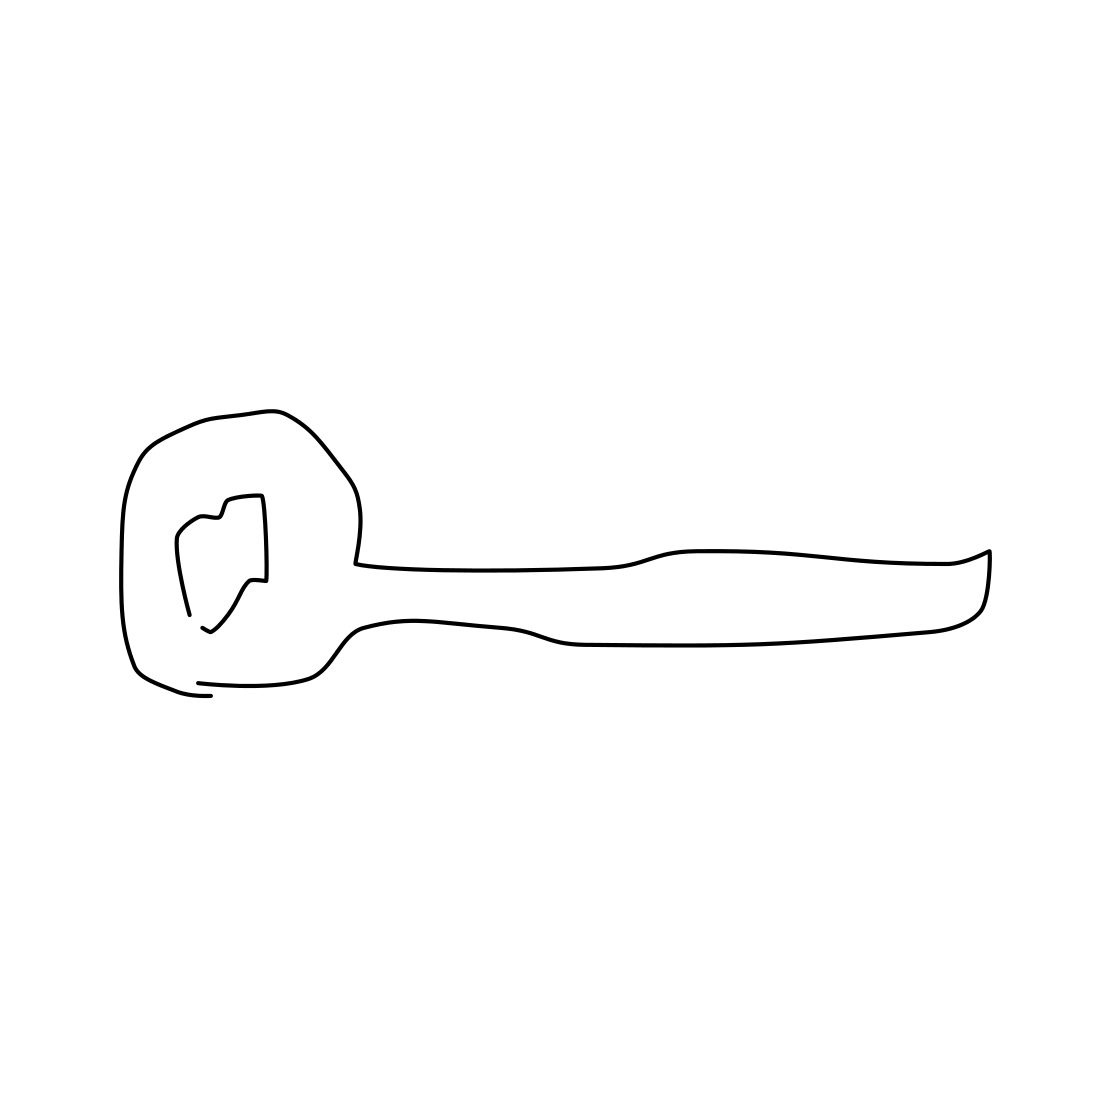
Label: bottle opener